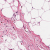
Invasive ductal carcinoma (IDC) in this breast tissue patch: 0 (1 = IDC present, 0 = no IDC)